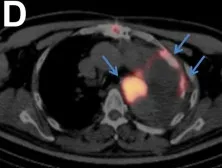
(D-F) 99mTc-MDP SPECT/CT images showing the areas (blue arrows) with high concentrations of radioactivity, which were consistent with those on the CT scan.
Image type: radiology (pet)